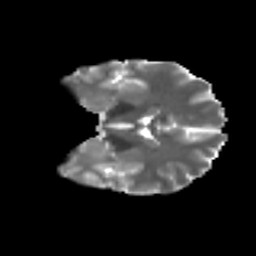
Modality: T2w
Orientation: coronal
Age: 29
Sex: male
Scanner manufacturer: ge
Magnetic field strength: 3 T
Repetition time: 7.8 s
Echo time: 0.0609 s